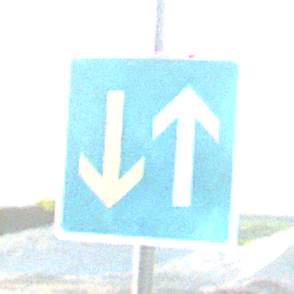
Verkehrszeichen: VorrangVorGegenverkehr
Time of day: SunriseSunset
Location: Outdoor (Beach)
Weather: Clear
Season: NotSpecified
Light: Natural